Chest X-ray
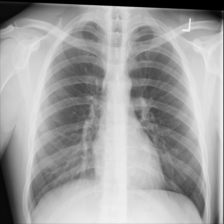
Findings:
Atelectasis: negative
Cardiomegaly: negative
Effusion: negative
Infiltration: negative
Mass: positive
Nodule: negative
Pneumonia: negative
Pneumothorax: negative
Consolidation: negative
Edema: negative
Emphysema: negative
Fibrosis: negative
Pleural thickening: negative
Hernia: negative